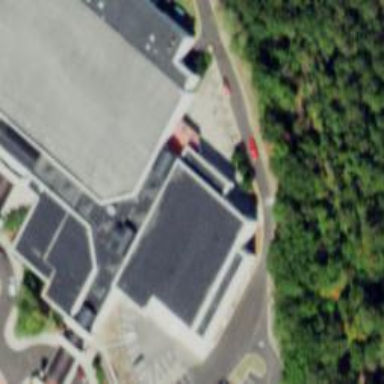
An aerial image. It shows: Conference center building.